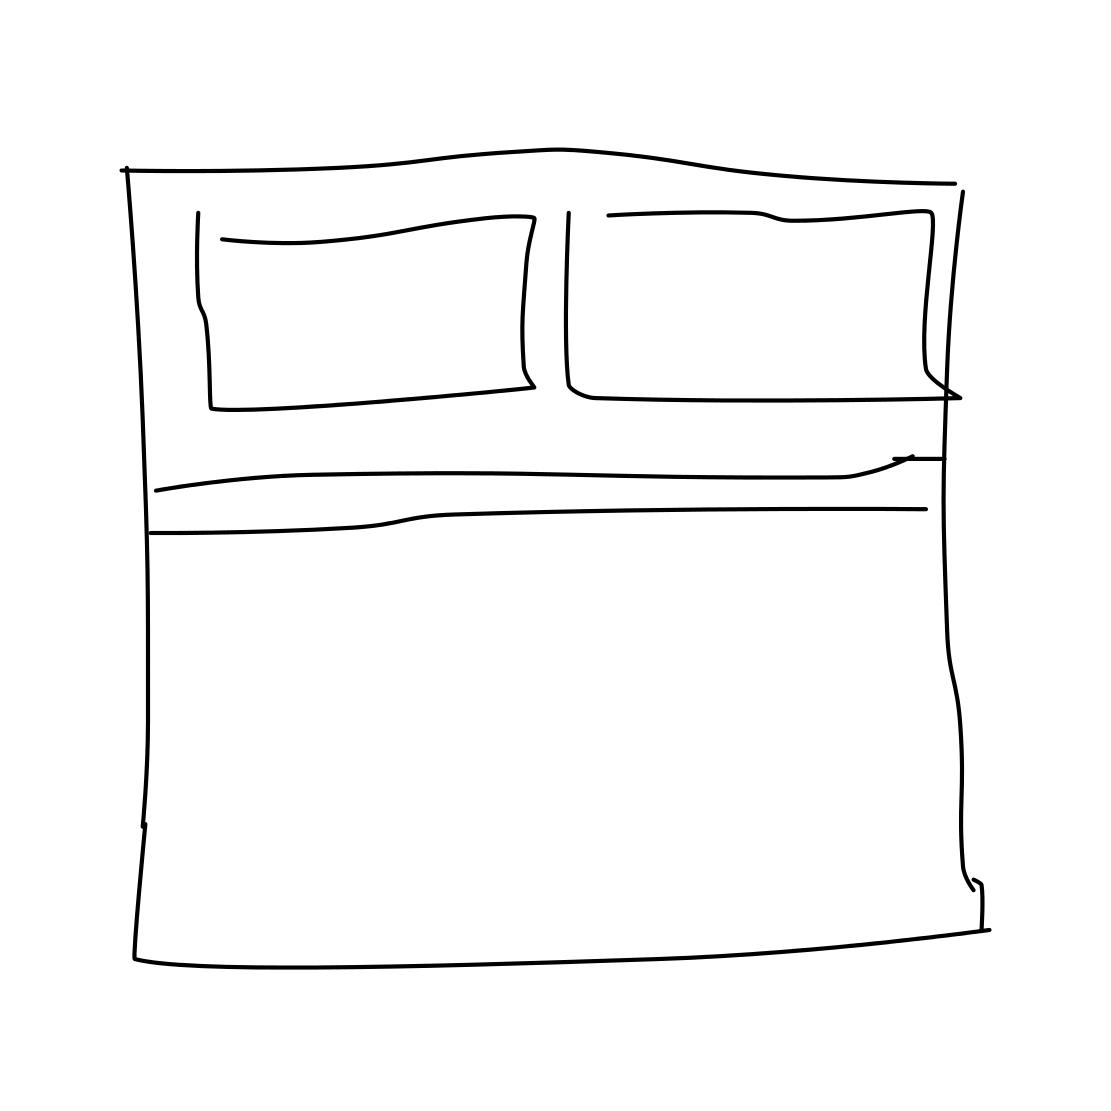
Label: bed